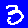
Digit: 3